Question: I have to small zone in left bottom corner for openGl painting. Im use QT widget.

'''
void GraphWidget::paintGL()
{
glClear( GL_COLOR_BUFFER_BIT );
glColor3f( 1 ,1 , 0 );
glBegin( GL_POLYGON );
glVertex2f( -0.5, -0.5 );
glVertex2f( 0.5, -0.5 );
glVertex2f( 0.5, 0.5 );
glVertex2f( -0.5, 0.5 );
glEnd();
}
'''
I need to increase area of 'canvas' of opengl view.
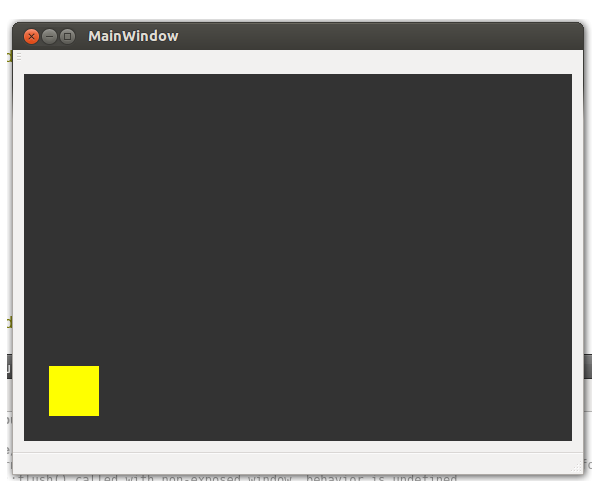
Answer: It depends on how you are creating "canvas" of opengl view. In Qt, OpenGL only knows about the surface it needs to draw into, based on the Qt widget it is a part of. In your case, it appears that the widget itself is sized smaller than the mainwindow. So check how the widget you are drawing into, is created and sized. If you can share the code of the initialisation of the widget and how it is positioned in the mainwindow, it will be useful.